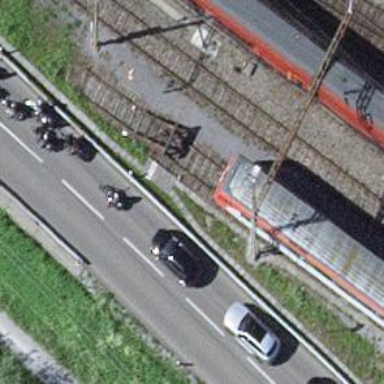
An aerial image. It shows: Railway buffer stop.